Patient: sex M, age 45
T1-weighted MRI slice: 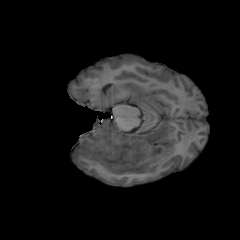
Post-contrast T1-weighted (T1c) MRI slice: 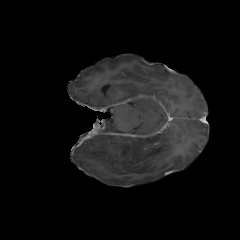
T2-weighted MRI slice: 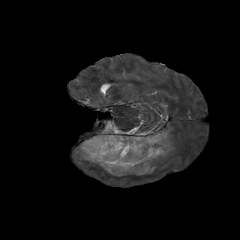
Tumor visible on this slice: yes
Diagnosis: Astrocytoma, IDH-mutant
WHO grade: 2